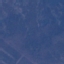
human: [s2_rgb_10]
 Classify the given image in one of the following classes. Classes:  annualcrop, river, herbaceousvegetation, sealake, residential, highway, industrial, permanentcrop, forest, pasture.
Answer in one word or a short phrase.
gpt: HerbaceousVegetation